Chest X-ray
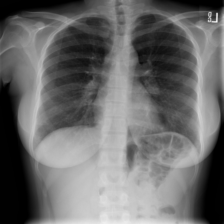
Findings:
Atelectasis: negative
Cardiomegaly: negative
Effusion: negative
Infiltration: negative
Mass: negative
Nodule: negative
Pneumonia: negative
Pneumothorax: negative
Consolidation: negative
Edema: negative
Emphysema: negative
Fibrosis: negative
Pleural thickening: negative
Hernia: negative